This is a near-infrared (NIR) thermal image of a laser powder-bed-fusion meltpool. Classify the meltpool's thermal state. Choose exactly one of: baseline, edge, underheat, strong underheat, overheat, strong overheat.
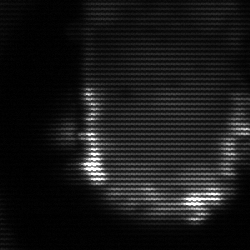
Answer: baseline